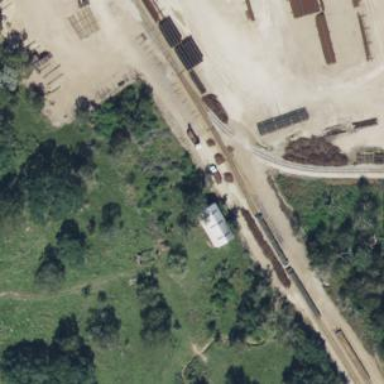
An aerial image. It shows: Railway spur service.